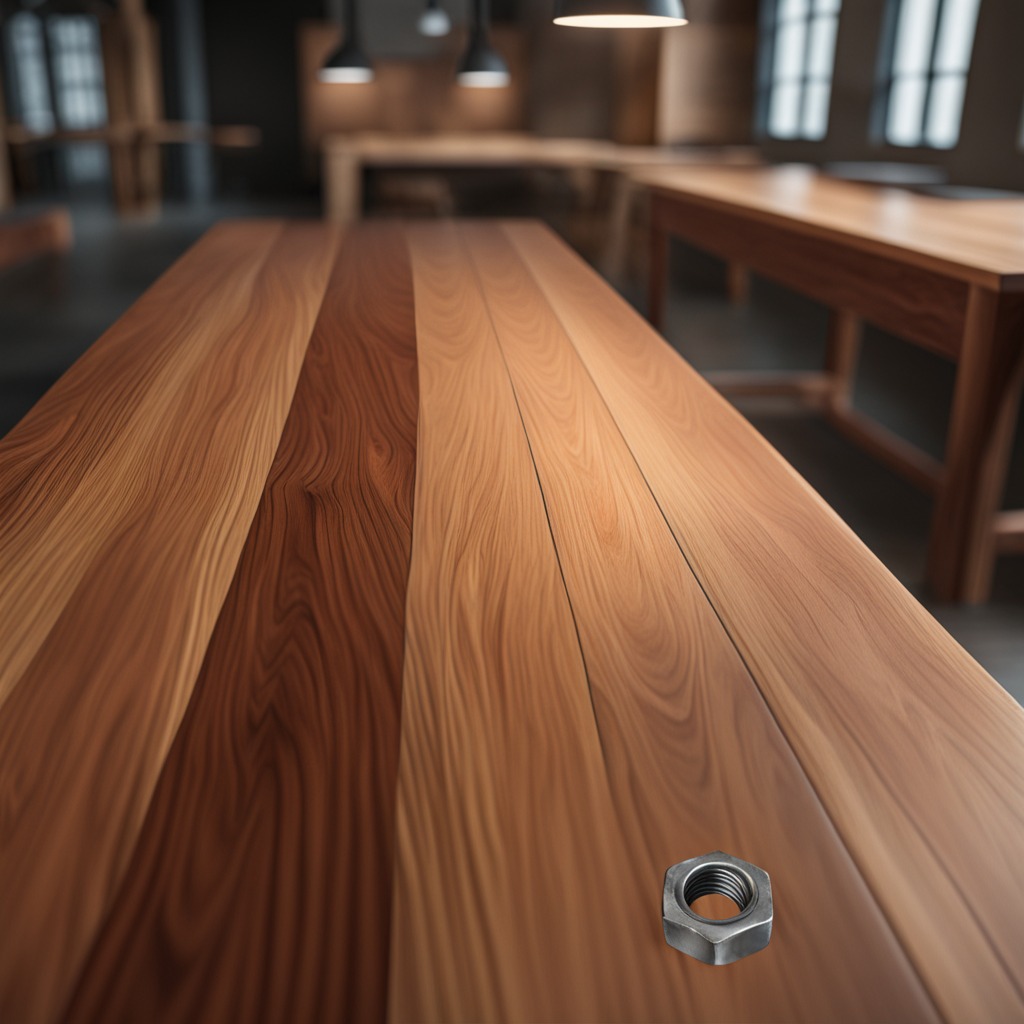
A metal nut is lying on the wooden table.